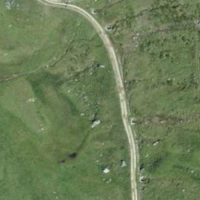
EUNIS habitat code: 26
Species observed at this site:
Linaria cannabina
Anthyllis vulneraria